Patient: sex M, age 58
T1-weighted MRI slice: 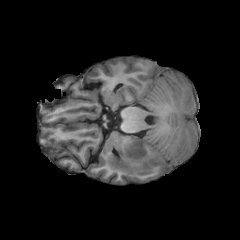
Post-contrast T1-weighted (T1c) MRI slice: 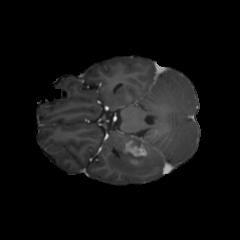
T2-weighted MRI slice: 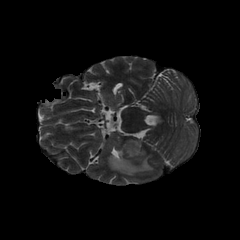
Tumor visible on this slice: yes
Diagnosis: Glioblastoma, IDH-wildtype
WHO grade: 4